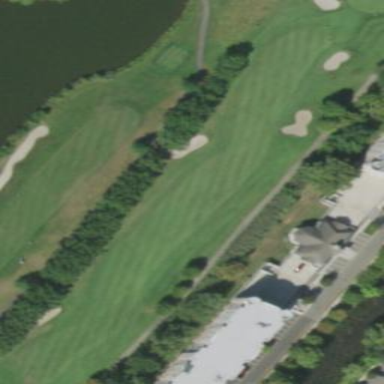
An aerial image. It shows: Golf fairway surrounded by grass.